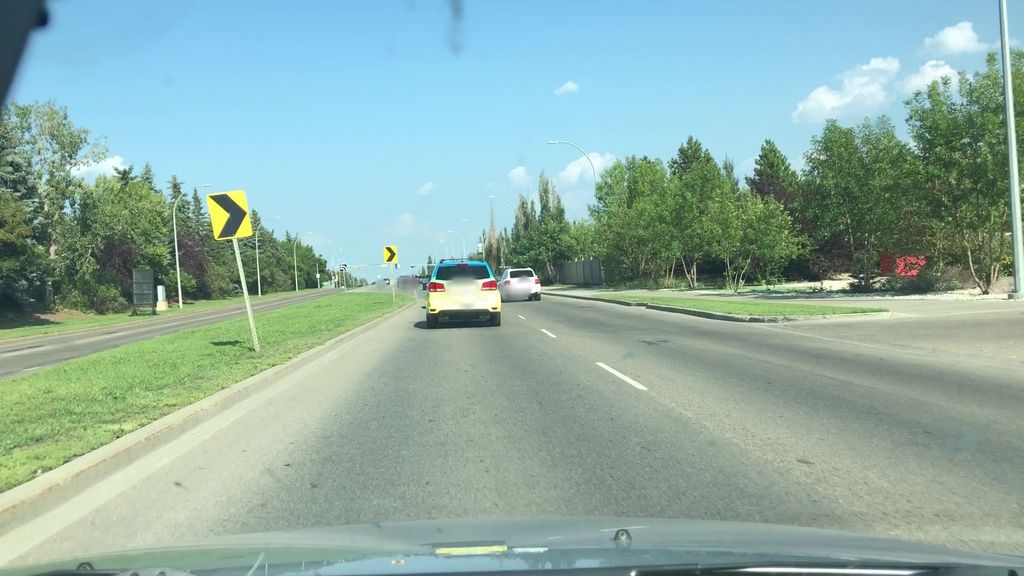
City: edmonton